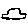
Label: car